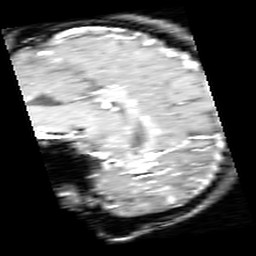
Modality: inplaneT1
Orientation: sagittal
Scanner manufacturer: ge
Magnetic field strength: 3 T
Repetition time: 0.2 s
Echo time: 0.0036 s